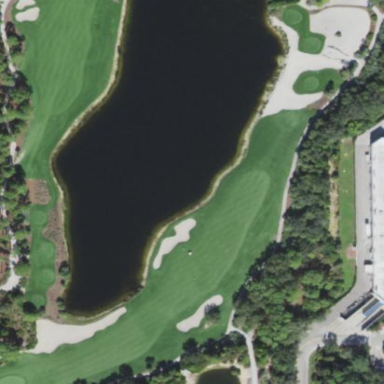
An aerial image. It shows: Water hazard on golf course. The hazard is natural water feature.